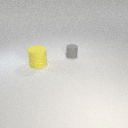
large yellow rubber cylinder to the left of small gray rubber cylinder